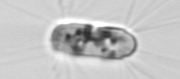
Label: Corethron_hystrix